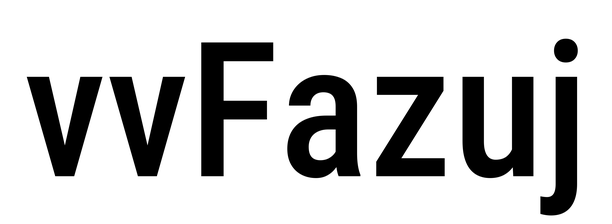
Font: Roboto_Condensed_Medium